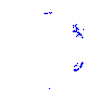
Particle: proton